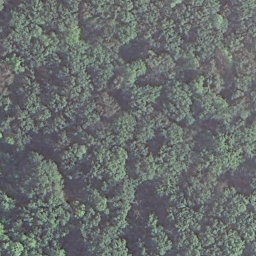
Label: forest